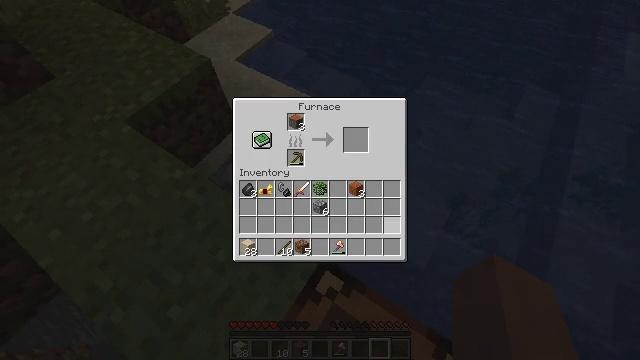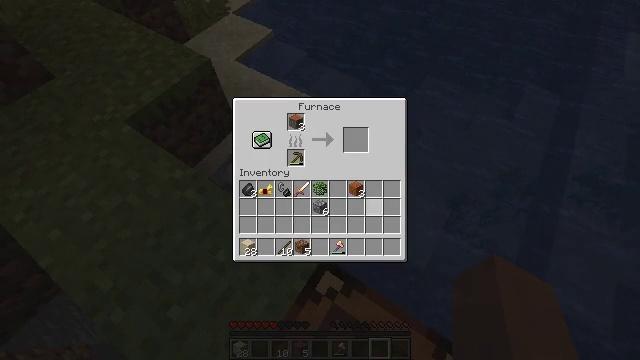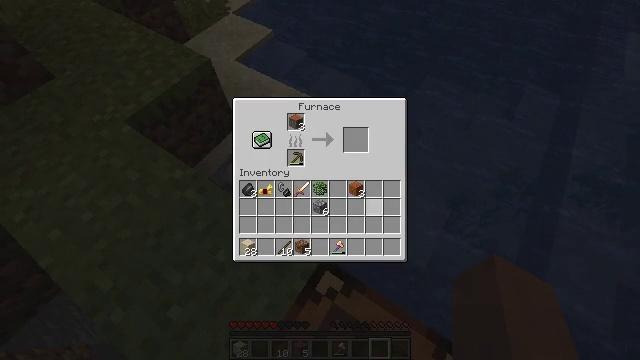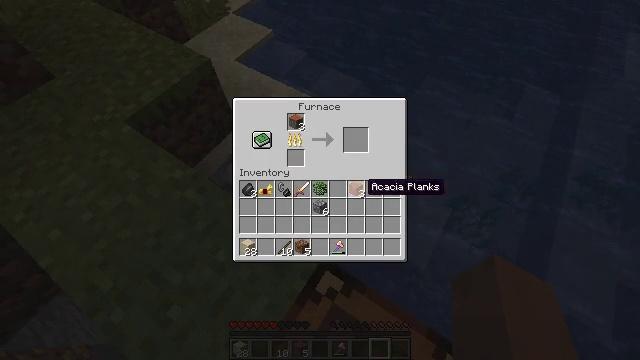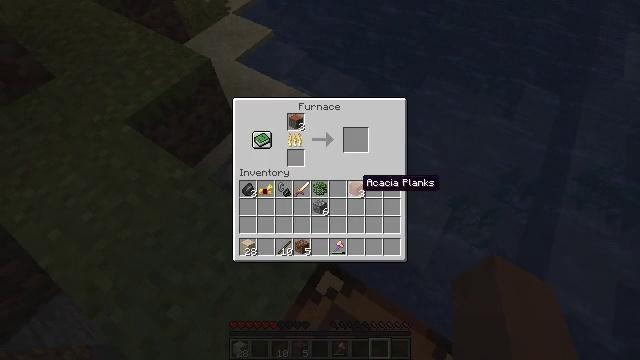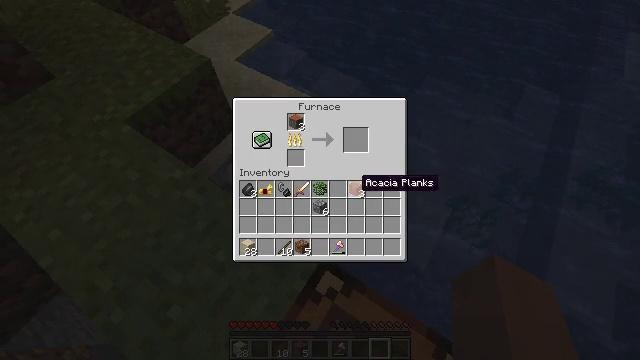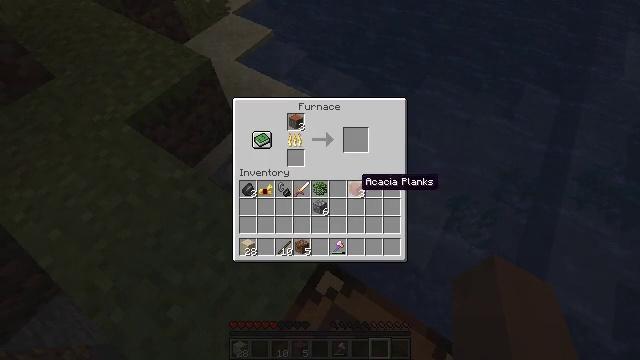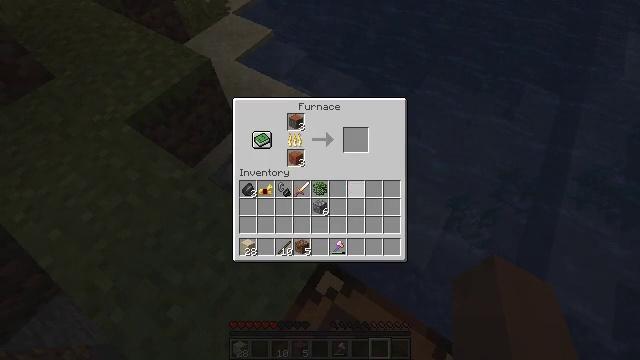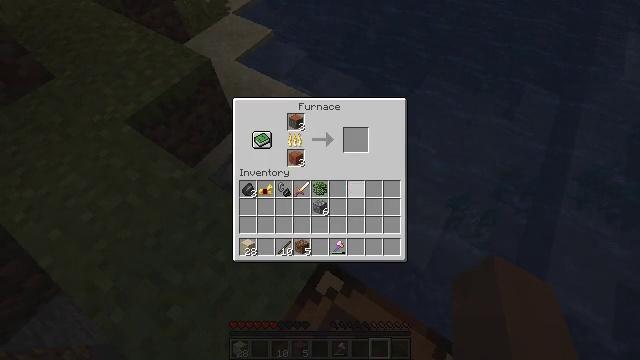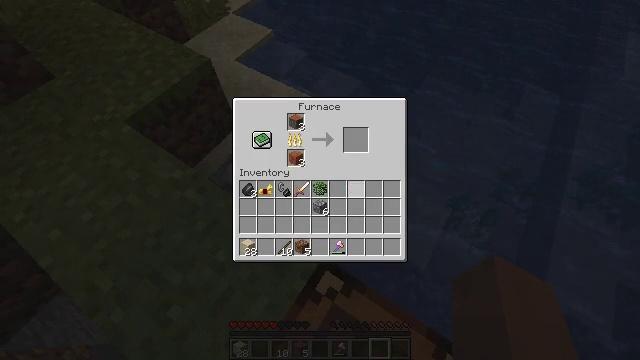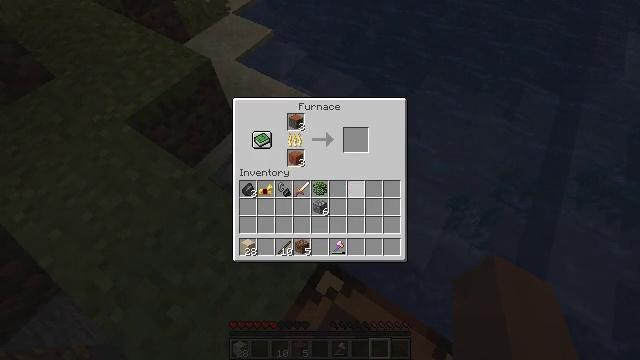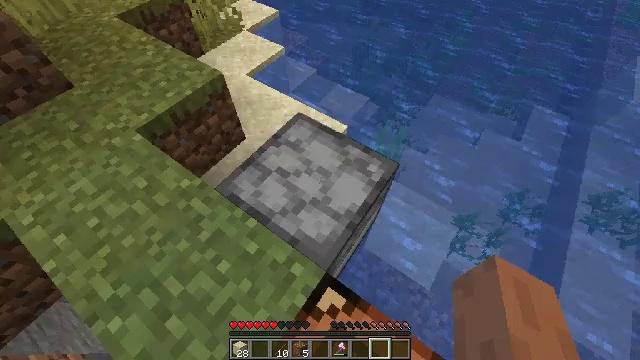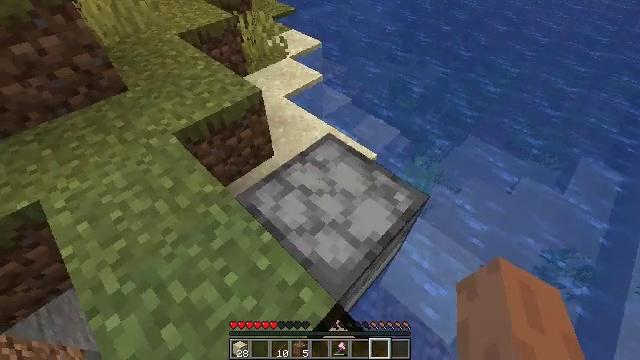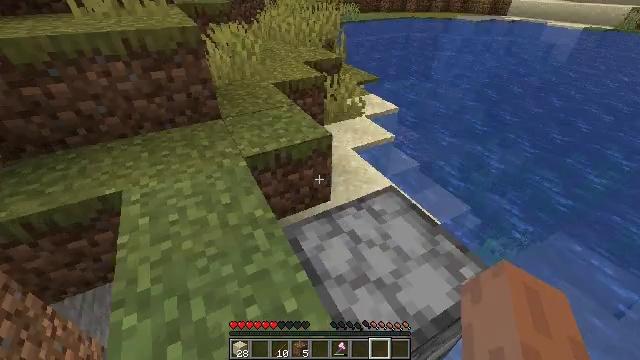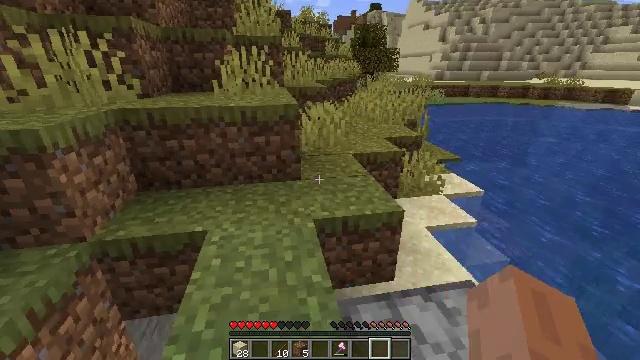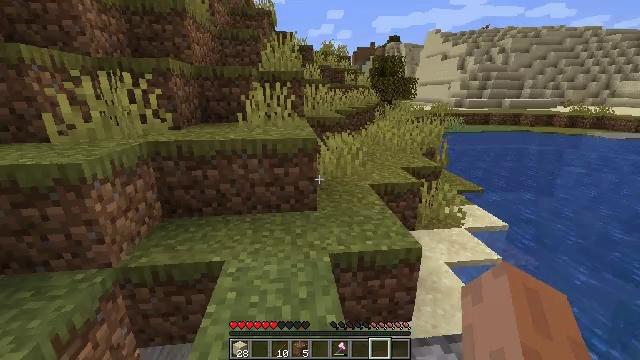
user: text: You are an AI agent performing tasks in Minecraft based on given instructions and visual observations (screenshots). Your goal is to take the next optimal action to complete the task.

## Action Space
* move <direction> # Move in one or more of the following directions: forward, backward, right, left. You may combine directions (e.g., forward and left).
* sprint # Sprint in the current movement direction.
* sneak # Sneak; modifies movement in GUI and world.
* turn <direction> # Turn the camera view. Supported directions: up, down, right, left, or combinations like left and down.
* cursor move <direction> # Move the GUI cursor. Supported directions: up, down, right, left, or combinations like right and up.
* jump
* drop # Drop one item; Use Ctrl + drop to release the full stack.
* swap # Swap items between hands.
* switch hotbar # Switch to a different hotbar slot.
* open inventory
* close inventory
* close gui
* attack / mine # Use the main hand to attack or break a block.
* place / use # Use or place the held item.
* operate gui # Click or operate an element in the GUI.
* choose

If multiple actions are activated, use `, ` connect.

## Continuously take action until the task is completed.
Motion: motion action
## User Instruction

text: Mine acacia log from the tree's trunk.
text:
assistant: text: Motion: sneak, cursor move left and up
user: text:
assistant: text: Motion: sneak
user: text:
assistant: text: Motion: sneak, cursor move up
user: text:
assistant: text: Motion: sneak
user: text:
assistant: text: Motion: sneak
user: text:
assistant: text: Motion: sneak
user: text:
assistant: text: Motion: sneak, operate gui
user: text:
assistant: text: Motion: sneak, operate gui
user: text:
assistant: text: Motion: sneak, operate gui
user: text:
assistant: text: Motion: sneak
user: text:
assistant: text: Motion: sneak, cursor move left and up, close inventory
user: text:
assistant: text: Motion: sneak, turn left and up, close inventory
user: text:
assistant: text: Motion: turn left and up, close inventory
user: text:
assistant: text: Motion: turn left and up
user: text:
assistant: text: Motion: turn left and up
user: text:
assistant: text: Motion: no_op
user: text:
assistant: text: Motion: turn up
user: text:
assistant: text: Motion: turn up
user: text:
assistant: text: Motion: turn up
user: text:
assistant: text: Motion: move forward, turn left and up
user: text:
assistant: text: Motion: move forward, turn left and up
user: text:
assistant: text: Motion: move forward, turn left and up
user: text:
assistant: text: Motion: turn left and up
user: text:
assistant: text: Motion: move forward, turn left and up
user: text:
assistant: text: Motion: move forward
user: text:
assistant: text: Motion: move forward
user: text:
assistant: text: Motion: move forward
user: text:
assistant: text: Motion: move forward
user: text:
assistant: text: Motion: move forward, jump
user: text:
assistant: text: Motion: move forward, jump